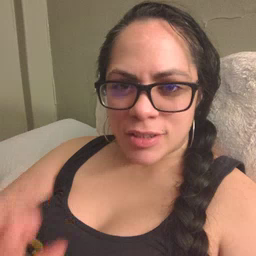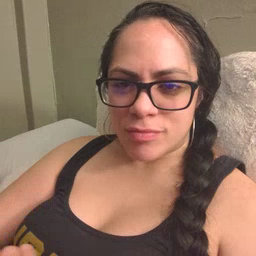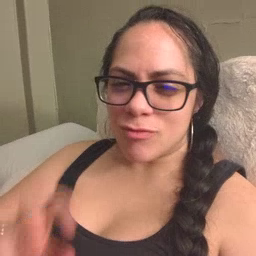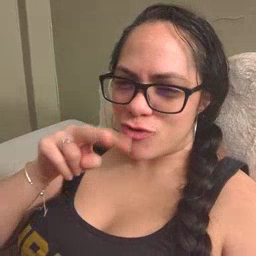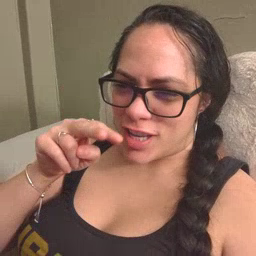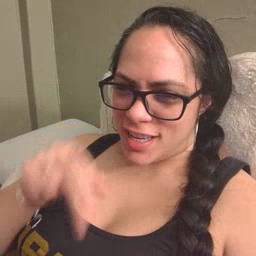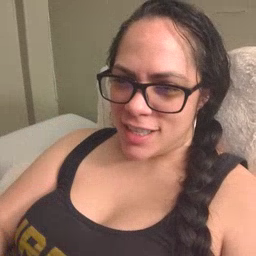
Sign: read